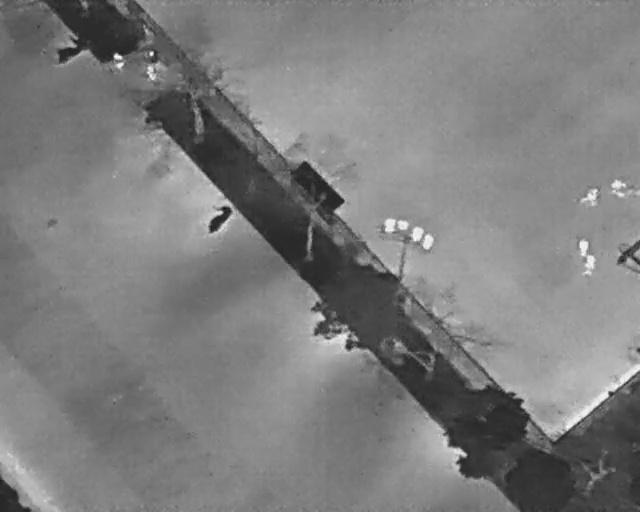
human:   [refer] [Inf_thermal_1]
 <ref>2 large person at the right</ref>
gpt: <box>[[90, 36, 93, 40, 2], [94, 35, 98, 38, 2]]</box>

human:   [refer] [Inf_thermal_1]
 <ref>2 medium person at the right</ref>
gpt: <box>[[89, 47, 92, 49, 2], [90, 50, 93, 53, 9]]</box>

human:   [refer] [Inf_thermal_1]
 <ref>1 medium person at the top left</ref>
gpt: <box>[[17, 10, 20, 13, 2]]</box>